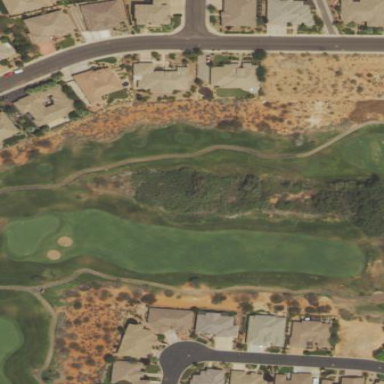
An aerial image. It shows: Area of rough grass used for golf.